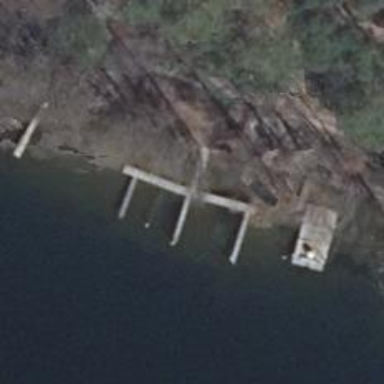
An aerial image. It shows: Man-made pier.